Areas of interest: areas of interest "Citizen Park"
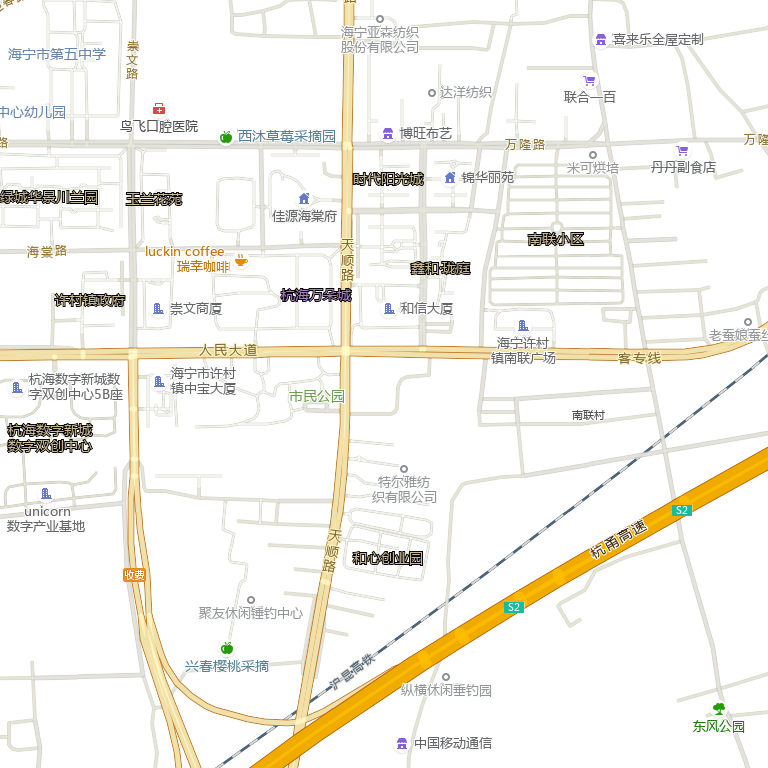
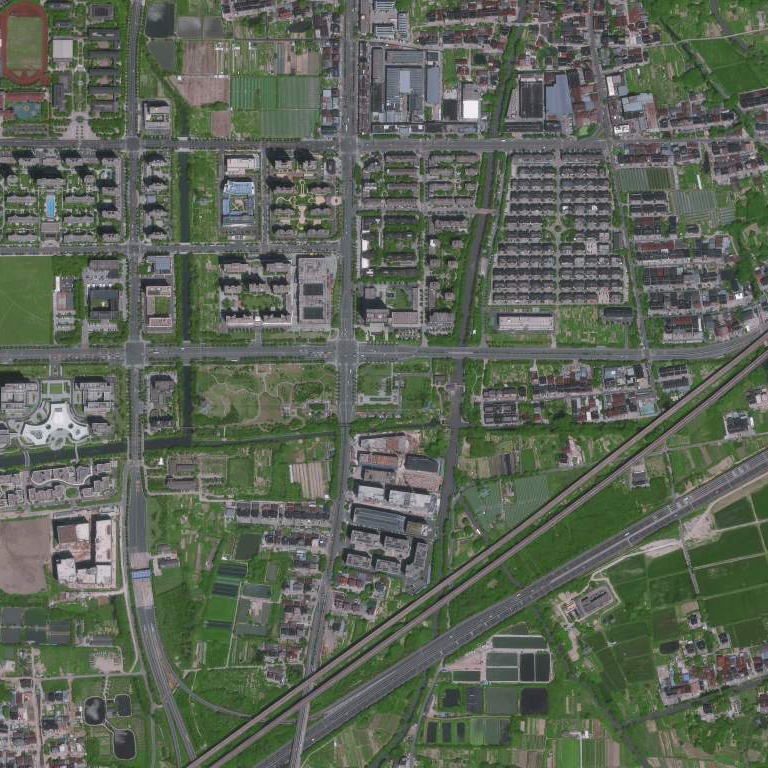